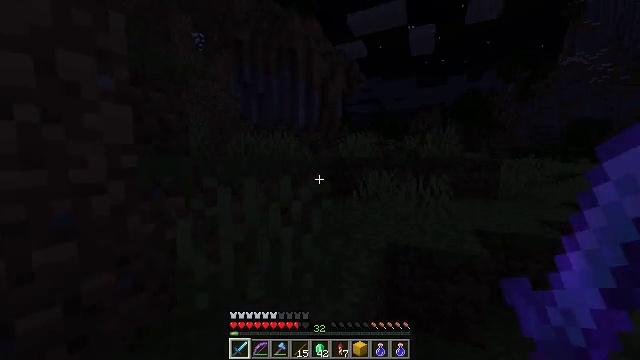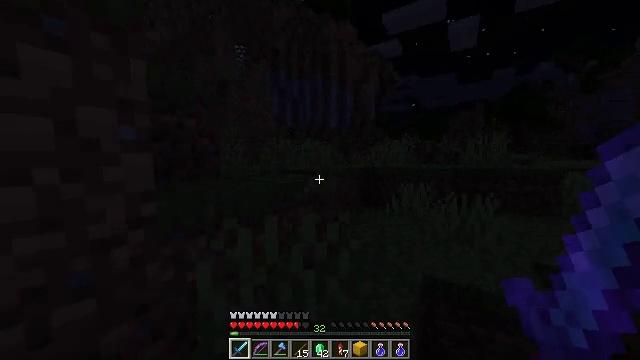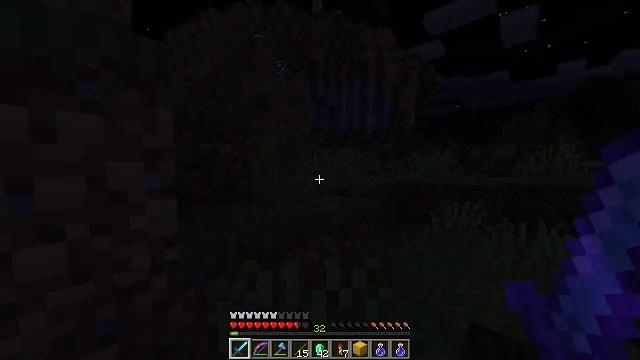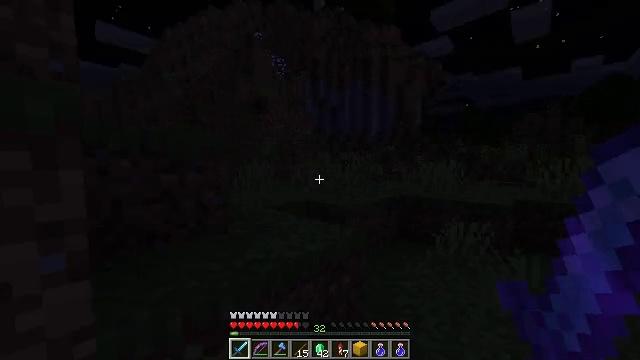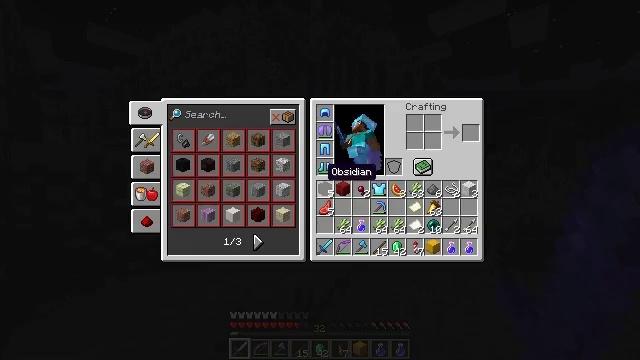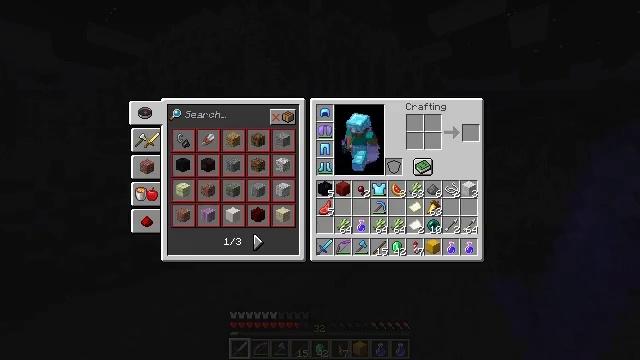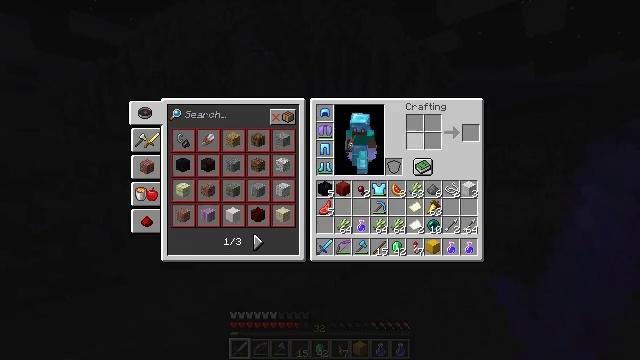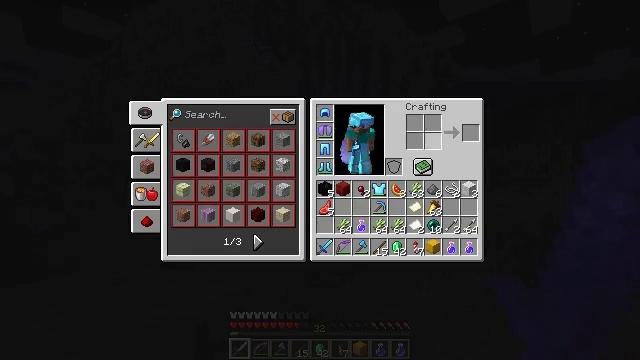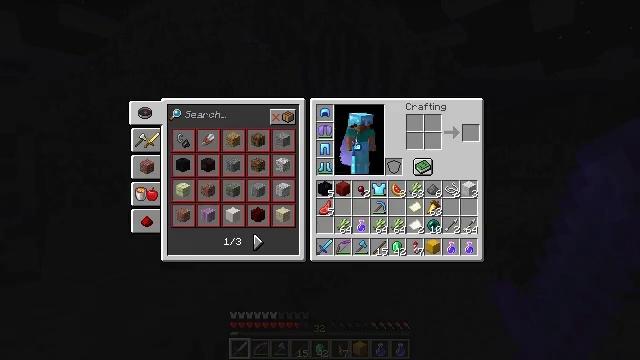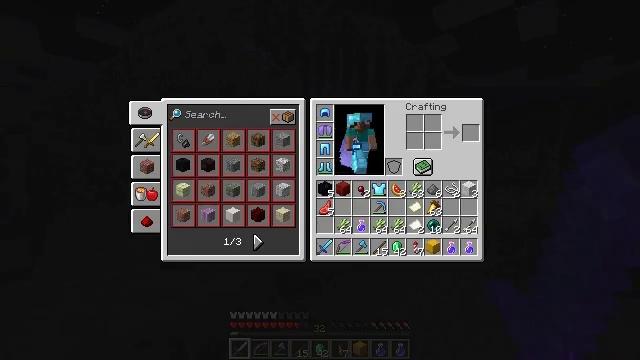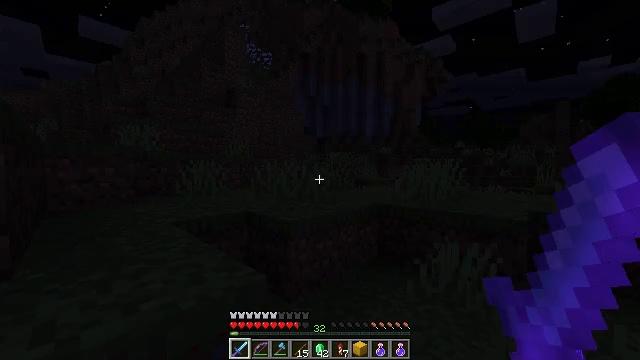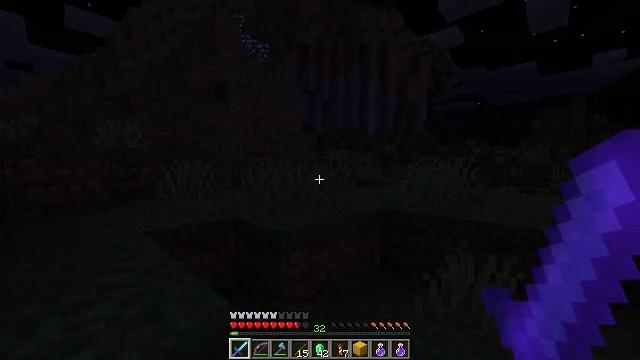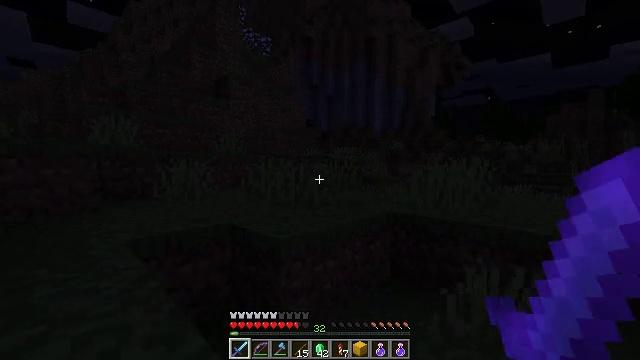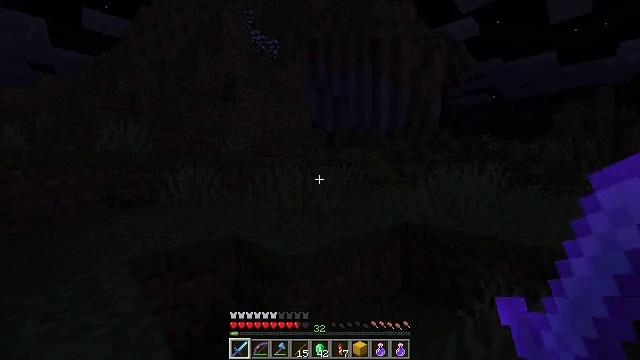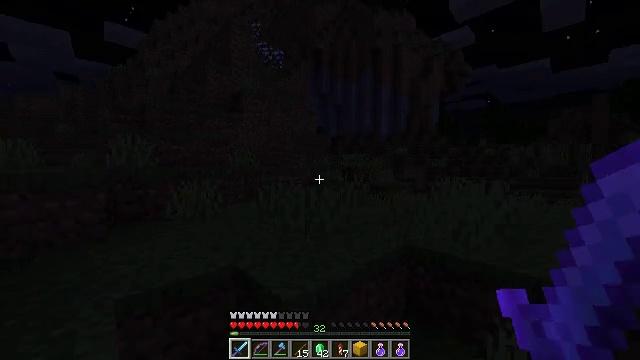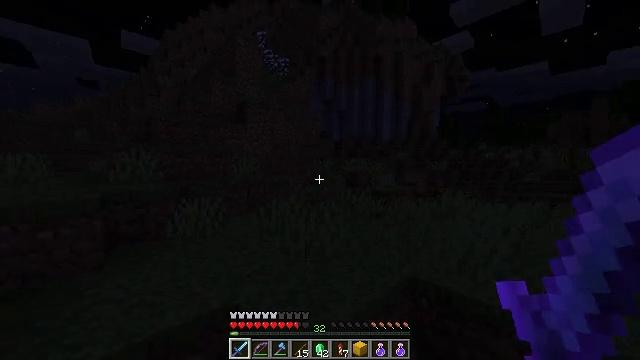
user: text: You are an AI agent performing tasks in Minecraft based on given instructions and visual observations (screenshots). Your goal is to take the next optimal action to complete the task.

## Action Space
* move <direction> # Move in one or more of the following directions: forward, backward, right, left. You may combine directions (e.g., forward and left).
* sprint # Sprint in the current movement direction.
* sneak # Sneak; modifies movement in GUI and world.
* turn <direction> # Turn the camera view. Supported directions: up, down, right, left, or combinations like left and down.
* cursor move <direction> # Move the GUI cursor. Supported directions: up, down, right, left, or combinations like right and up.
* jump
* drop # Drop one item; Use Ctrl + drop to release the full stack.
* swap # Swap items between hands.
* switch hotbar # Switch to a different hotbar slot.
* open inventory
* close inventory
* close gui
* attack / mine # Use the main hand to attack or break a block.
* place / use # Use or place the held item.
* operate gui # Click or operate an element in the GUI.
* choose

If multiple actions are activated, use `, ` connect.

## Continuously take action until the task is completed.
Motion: motion action
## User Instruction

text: Remove the tall grass to clear the area.
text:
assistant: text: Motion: move forward, sprint, turn left, jump
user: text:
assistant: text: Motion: move forward, sprint, turn left and up, jump
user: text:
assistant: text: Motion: move forward, sprint, jump
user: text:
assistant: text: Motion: move forward, sprint, turn up, open inventory
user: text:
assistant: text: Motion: move forward, cursor move right and up, open inventory
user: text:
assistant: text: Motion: cursor move right and up, open inventory
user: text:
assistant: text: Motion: cursor move right and up
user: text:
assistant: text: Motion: cursor move right and up
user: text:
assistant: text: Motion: cursor move right and up
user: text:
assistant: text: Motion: move forward, close inventory
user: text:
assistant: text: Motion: move forward, close inventory
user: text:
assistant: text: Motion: move forward, sprint, turn left, close inventory
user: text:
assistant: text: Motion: move forward, sprint, turn left, jump
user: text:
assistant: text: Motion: move forward, sprint, jump
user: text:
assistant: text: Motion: move forward, sprint, turn left, jump
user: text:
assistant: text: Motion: move forward, sprint, turn left, jump
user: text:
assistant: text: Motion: move forward, sprint, turn left, jump
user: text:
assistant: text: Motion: move forward, sprint, turn left, jump
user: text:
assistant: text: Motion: move forward, sprint, turn left, jump
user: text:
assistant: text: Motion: move forward, sprint, turn left and up, jump
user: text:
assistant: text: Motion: move forward, sprint, jump
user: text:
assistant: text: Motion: move forward, sprint, turn left and up, jump
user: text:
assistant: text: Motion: move forward, sprint, turn left and up, jump
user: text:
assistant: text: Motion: move forward, sprint, turn left, jump
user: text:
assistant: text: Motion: move forward, sprint, turn left, jump
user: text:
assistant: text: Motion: move forward, sprint, turn left, jump
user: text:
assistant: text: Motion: move forward, sprint, jump
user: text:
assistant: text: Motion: move forward, sprint, jump
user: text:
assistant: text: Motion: move forward, sprint, jump
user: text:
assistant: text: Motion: move forward, sprint, jump